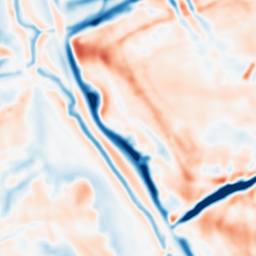
Category: multiscale
Decomposition family: dog_multiscale
Decomposition parameters: sigma_ratio: 1.6
n_scales: 3
base_sigma: 2
Upsampling method: quartic
Upsampling parameters: scale: 2
Upsampling scale: 2